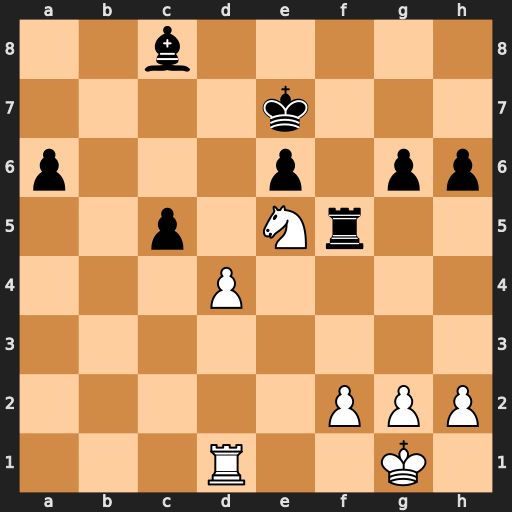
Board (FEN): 2b5/4k3/p3p1pp/2p1Nr2/3P4/8/5PPP/3R2K1
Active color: w
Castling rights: -
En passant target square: -
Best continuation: g4 Rxe5 dxe5